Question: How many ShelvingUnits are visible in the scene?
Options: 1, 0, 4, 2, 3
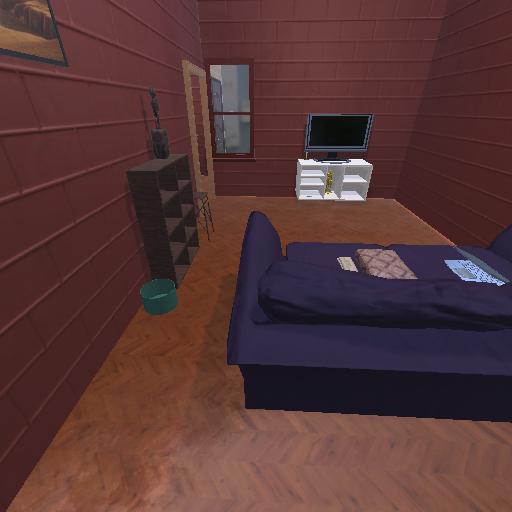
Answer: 1